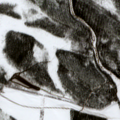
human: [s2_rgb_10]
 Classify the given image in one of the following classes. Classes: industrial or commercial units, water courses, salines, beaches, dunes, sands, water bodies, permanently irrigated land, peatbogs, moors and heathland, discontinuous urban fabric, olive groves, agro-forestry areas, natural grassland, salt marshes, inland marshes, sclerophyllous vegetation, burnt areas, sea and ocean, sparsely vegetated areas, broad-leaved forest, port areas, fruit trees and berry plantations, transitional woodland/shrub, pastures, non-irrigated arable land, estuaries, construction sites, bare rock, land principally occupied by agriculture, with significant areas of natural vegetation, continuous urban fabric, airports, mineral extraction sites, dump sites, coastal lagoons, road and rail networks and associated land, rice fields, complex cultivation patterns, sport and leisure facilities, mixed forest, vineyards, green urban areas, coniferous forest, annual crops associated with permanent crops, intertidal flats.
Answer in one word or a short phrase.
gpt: coniferous forest, mixed forest, transitional woodland/shrub, peatbogs